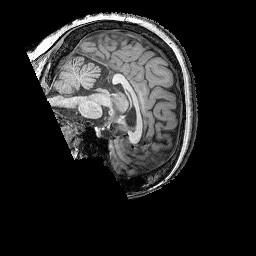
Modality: T1w
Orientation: sagittal
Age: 50
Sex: female
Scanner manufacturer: siemens
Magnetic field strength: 3 T
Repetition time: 2.25 s
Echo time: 0.00411 s